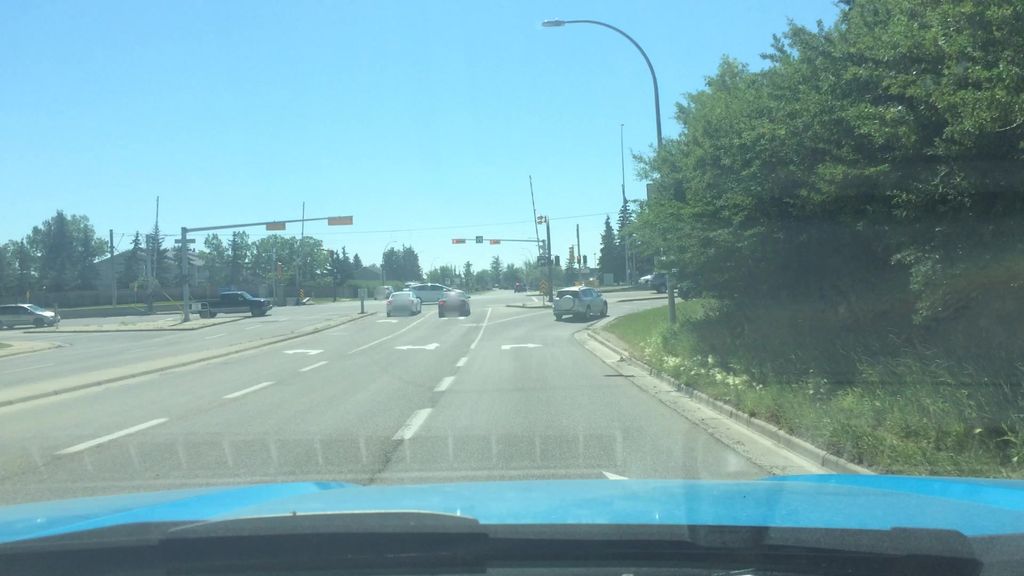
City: calgary